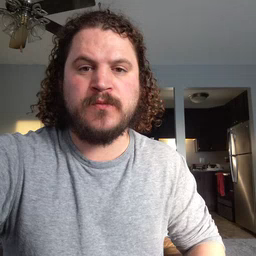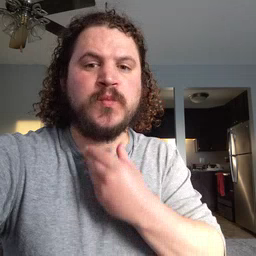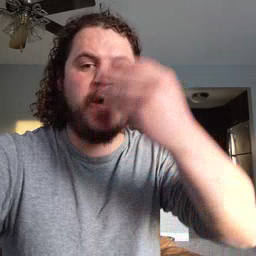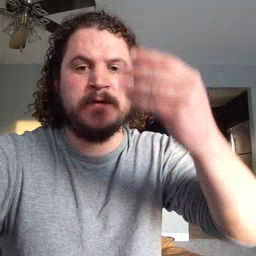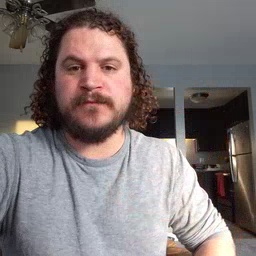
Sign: giraffe